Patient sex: F
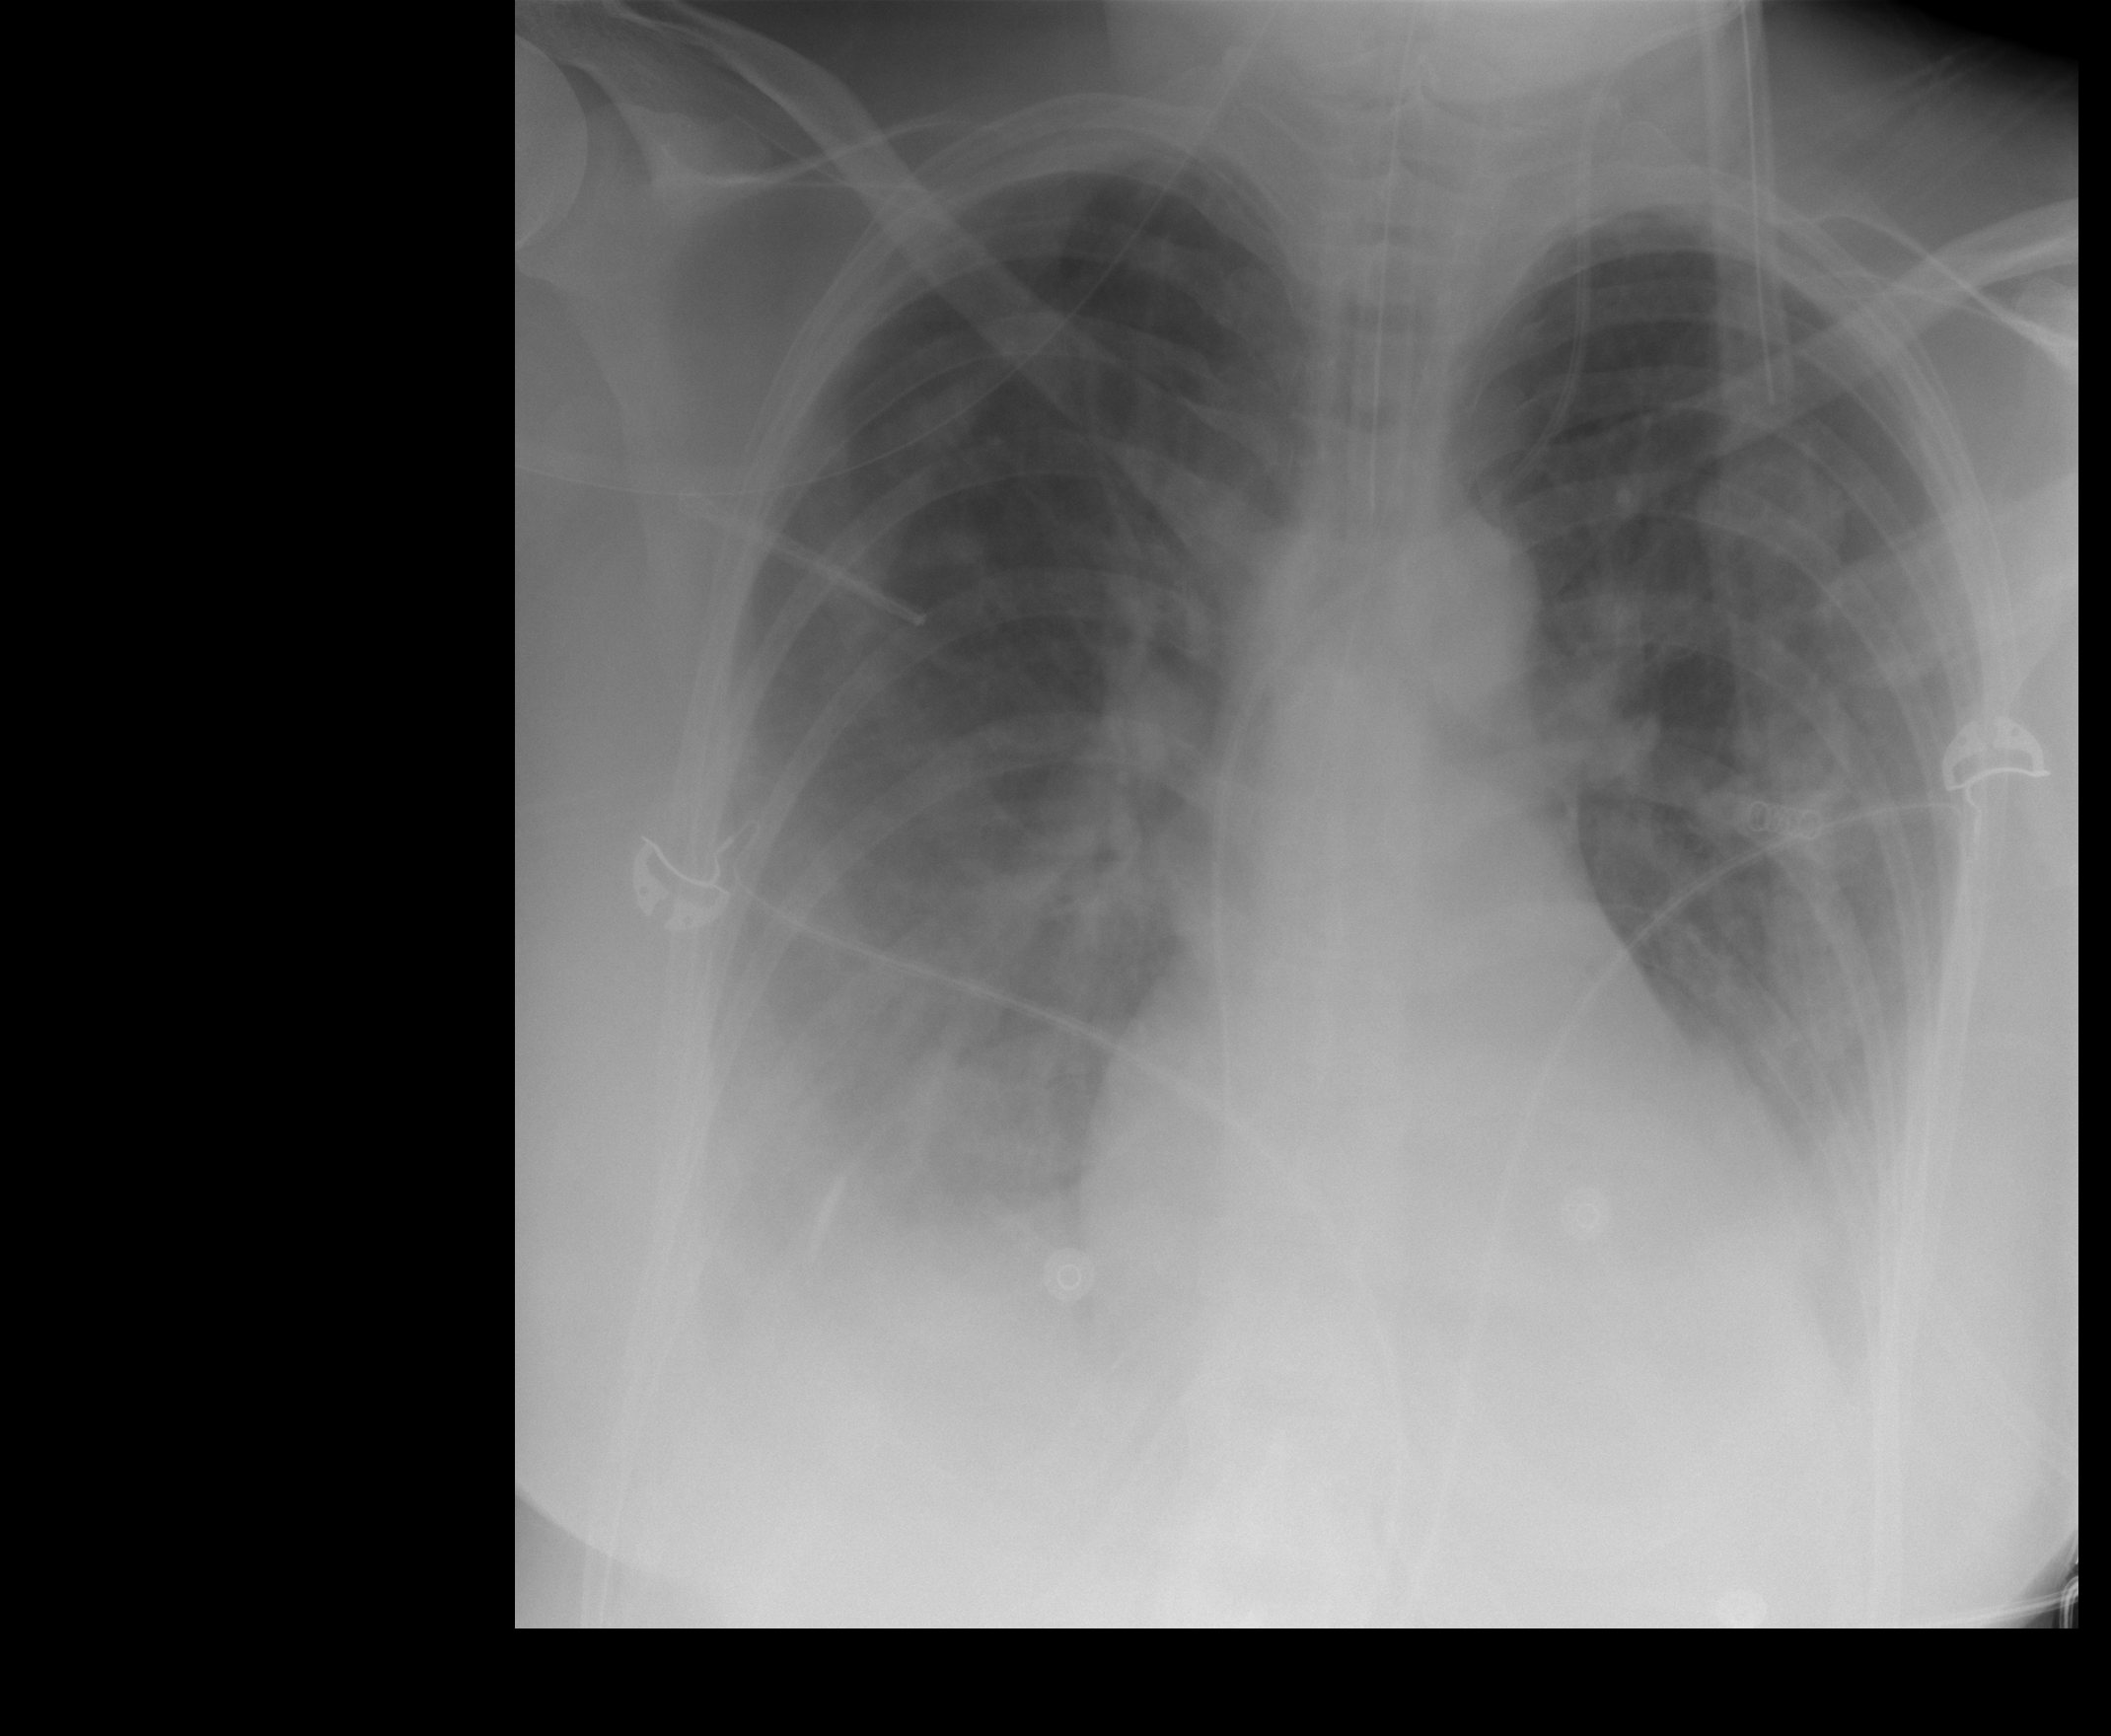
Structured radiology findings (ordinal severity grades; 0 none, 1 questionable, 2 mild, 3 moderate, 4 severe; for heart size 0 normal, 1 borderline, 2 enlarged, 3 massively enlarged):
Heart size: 0
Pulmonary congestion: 1
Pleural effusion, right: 3
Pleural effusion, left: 3
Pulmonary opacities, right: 3
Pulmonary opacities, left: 3
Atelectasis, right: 3
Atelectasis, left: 3